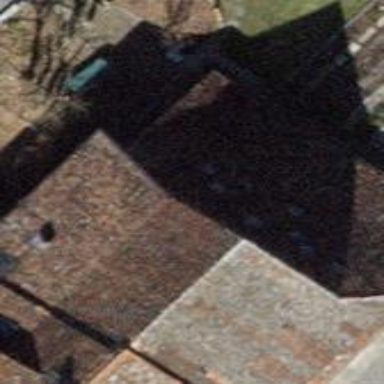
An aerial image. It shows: Barn with gabled roof made of roof tiles. The roof orientation is across.